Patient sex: M
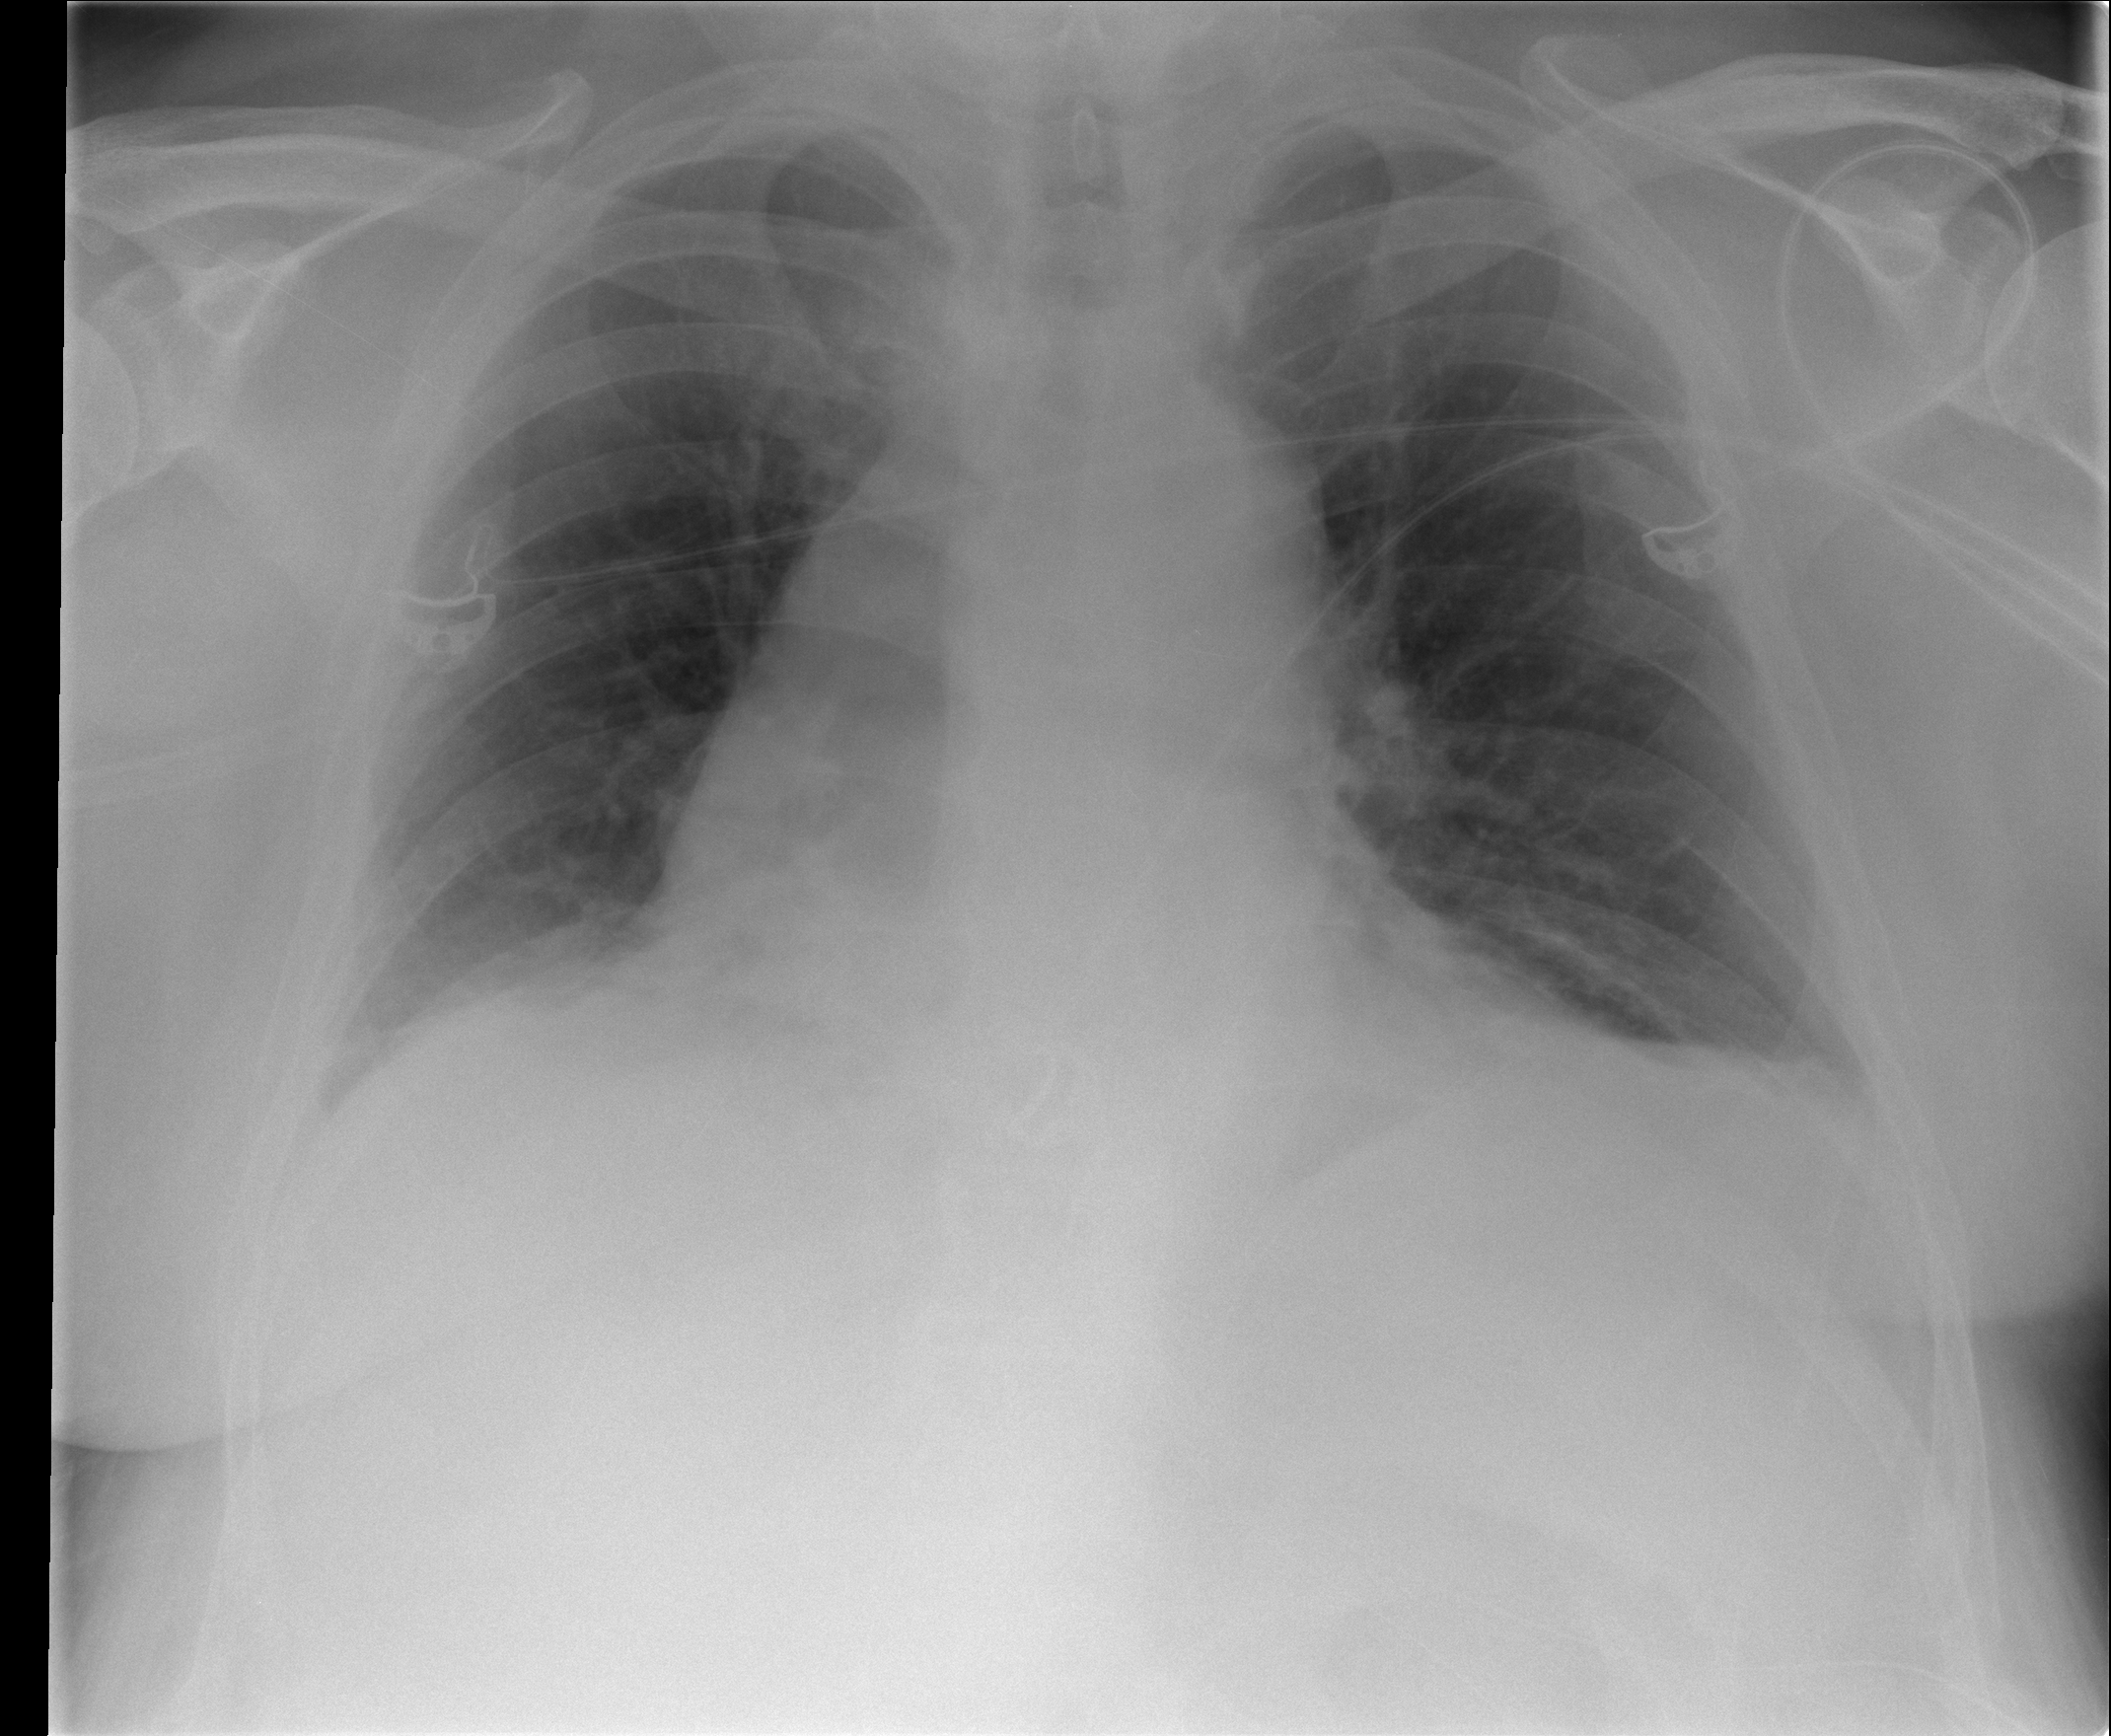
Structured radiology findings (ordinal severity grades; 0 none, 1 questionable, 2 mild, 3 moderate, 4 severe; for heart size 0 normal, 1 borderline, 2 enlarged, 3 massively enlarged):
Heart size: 2
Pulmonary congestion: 0
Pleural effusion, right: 1
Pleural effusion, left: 1
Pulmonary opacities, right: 0
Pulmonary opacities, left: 0
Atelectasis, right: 2
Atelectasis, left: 2